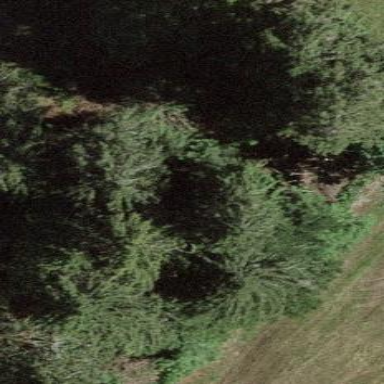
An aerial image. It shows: Forest area.